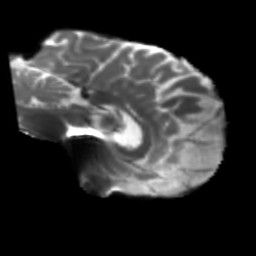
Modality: T2w
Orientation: sagittal
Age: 51
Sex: male
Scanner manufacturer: siemens
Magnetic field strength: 3 T
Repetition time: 5.25 s
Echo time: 0.08 s